Question: I have a nice polynomial, which is in fact the non-posted answer to <URL>:
'''
jj = 1 + 54 #1 + 855 #1^2 + 6300 #1^3 + 37296 #1^4 + 221706 #1^5 +
385782 #1^6 + <PHONE> #1^7 - 713709 #1^8 - <PHONE> #1^9 +
<PHONE> #1^10 + <PHONE> #1^11 - <PHONE> #1^12 - 20026899 #1^13 +
<PHONE> #1^14 + <PHONE> #1^15 - <PHONE> #1^16 - <PHONE> #1^17 +
881651 #1^18 + <PHONE> #1^19 - 151263 #1^20 - 298626 #1^21 -
24552 #1^22 + 21978 #1^23 + 6594 #1^24 + 792 #1^25 +
45 #1^26 + #1^27 &
'''
I want the first root. Just checking:
'''
p[f_] := Plot[f[t], {t, Root[f, 1] - .003, Root[f, 1] + .003}];
p[jj]
'''

Seems steep but good. But look now:
'''
In[394]:= N[jj[Root[jj, 1]]]
Out[394]= -2.9523*10^13
'''
If I ask for some precision:
'''
In[396]:= N[jj[Root[jj, 1]], 1]
During evaluation of In[396]:= N::meprec: Internal precision limit $MaxExtraPrecision = 50.' reached while evaluating 1+<<11>>+<<18>>. >>
Out[396]= 0.*10^-49
'''
So the question is ... How different is the precision managing in Mma when you ask for a Plot and when you ask for a numeric result?
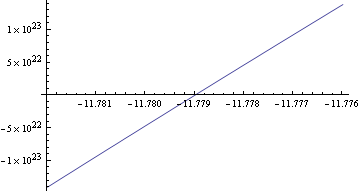
Answer: The problem is making a distinction between absolute and relative accuracy. Rant below, but first the solution:
According to the docs for 'AccuracyGoal' and 'PrecisionGoal', Mathematica will strive to return the result 'x' with a numerical error less than '10^{-a} + 10^{-p} Abs[x]' where 'a' is 'AccuracyGoal' and 'p' is 'PrecisionGoal'. This causes a problem, if specifying a 'PrecisionGoal' for a zero result. Solution: only specify 'AccuracyGoal'.
For <URL> you do this by giving a 'Precision,Accuracy' tupple:
'''
In[113]:= N[jj[Root[jj,1]],{0,24}]
Out[113]= 0.*10^-24
'''
<rant> The use of the terms "accuracy" and "precision" in Mathematica is very sloppy. They should really be called "absolute accuracy" and "relative accuracy". See e.g. <URL> for a discussion of the correct terminology.</rant>